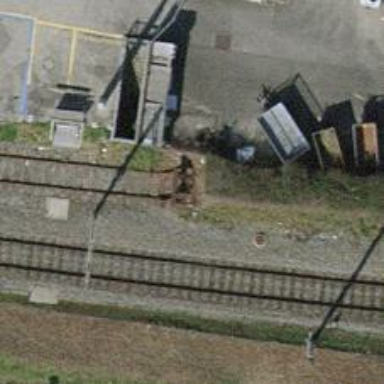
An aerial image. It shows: Railway buffer stop.